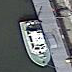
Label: civil